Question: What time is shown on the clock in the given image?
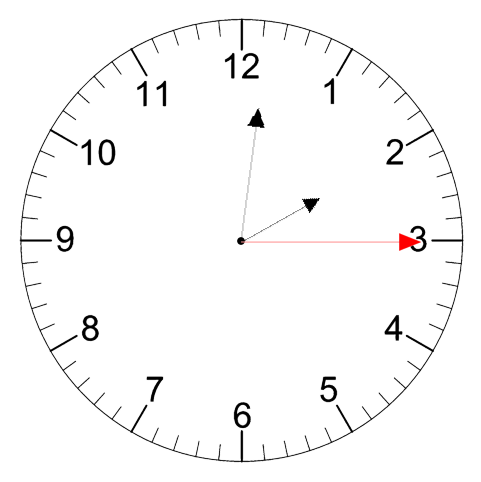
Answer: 02:01:15